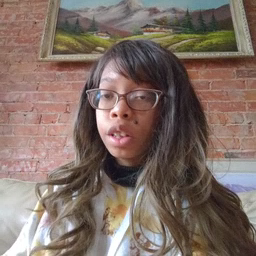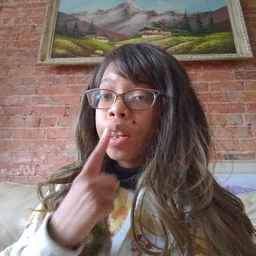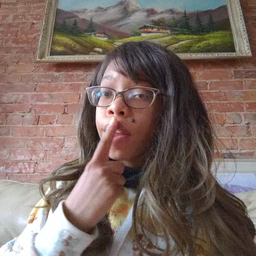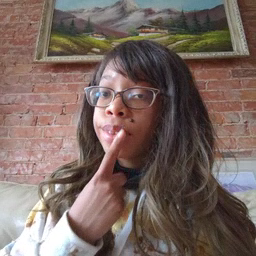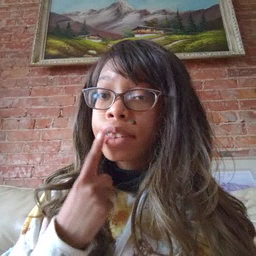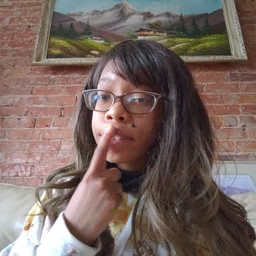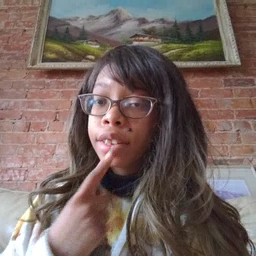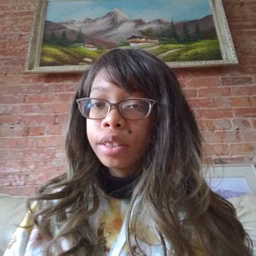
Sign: lips